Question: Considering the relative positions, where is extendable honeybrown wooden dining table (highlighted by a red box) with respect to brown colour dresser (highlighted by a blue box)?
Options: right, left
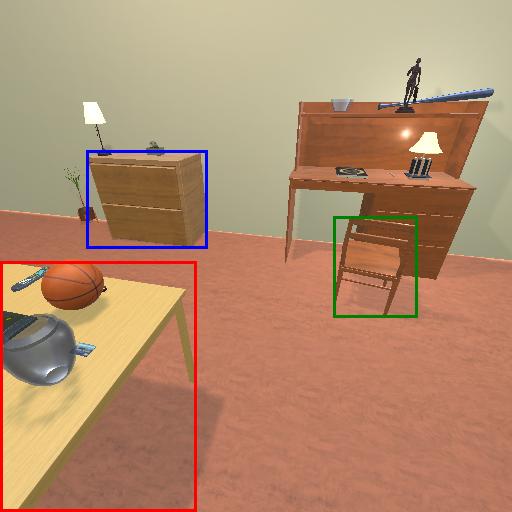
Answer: right